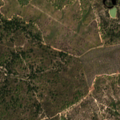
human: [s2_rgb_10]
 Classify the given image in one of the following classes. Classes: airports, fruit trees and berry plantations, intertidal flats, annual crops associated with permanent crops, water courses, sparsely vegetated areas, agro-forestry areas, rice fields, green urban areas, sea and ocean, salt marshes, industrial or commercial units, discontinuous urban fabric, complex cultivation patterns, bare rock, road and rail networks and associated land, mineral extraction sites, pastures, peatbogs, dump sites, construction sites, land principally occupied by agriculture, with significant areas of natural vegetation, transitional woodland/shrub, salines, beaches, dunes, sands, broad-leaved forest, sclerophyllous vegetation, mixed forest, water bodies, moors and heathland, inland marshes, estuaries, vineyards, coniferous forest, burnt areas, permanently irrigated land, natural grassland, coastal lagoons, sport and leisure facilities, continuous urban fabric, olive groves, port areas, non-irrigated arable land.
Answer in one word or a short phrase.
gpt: agro-forestry areas, broad-leaved forest, transitional woodland/shrub